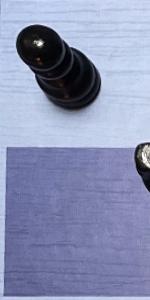
Label: Empty